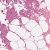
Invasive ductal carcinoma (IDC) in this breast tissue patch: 0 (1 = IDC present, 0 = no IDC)